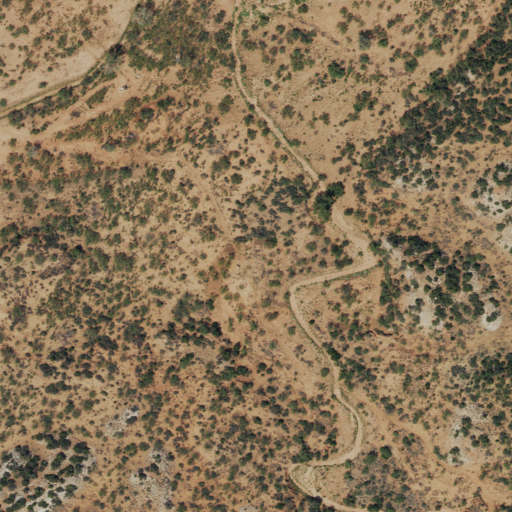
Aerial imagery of valley in Texas named Lufberg Canyon containing shrub, deciduous forest, and evergreen forest